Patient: sex M, age 48
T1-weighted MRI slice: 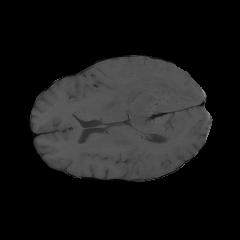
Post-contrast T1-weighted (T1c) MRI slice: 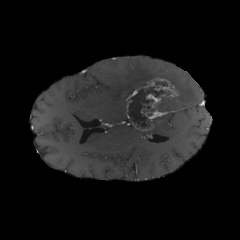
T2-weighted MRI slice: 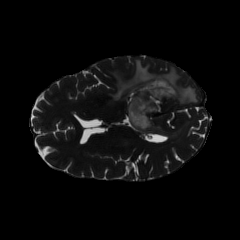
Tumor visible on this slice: yes
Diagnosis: Glioblastoma, IDH-wildtype
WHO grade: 4